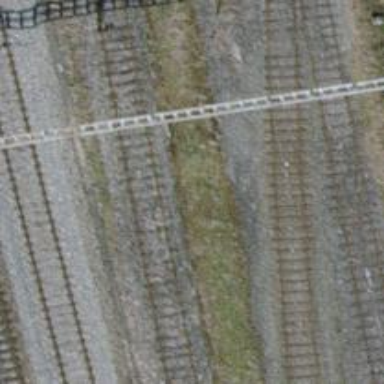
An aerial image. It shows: Railway yard with electrified tracks and single track.